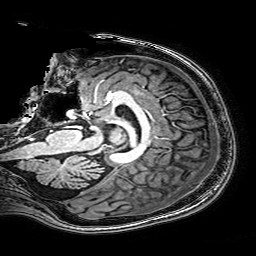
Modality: T1w
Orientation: sagittal
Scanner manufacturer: philips
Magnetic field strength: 3 T
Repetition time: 0.0096 s
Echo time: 0.0046 s